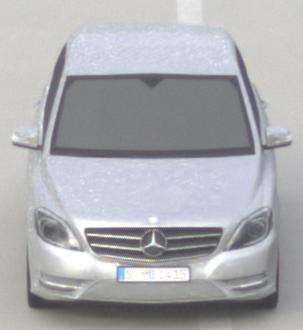
Make: Mercedes-Benz
Model: B 180 BlueEFFICIENCY
Detailed model: B-Class (246)
Model produced from: 2011/11
Model produced until: 2012/10
Doors: 5
Color: white
Road condition: dry road
Daytime: morning or afternoon
Contrast: low contrast